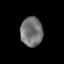
Tissue: prostate
Cell type: T cells
Senescence score: 0.3506
Nuclear area (px): 633
Mean DAPI intensity: 116.314